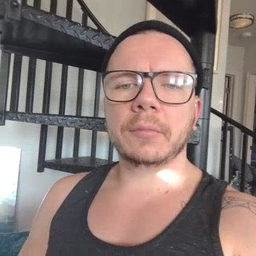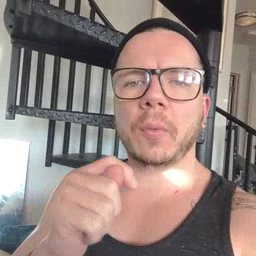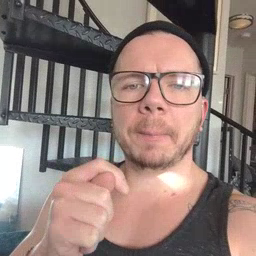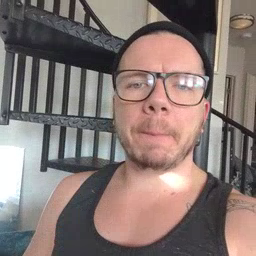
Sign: toy